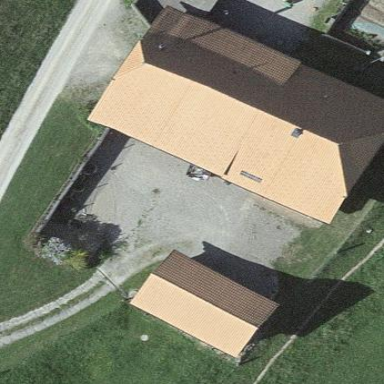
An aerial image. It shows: Farm building.